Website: crate-barrel
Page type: billing-address
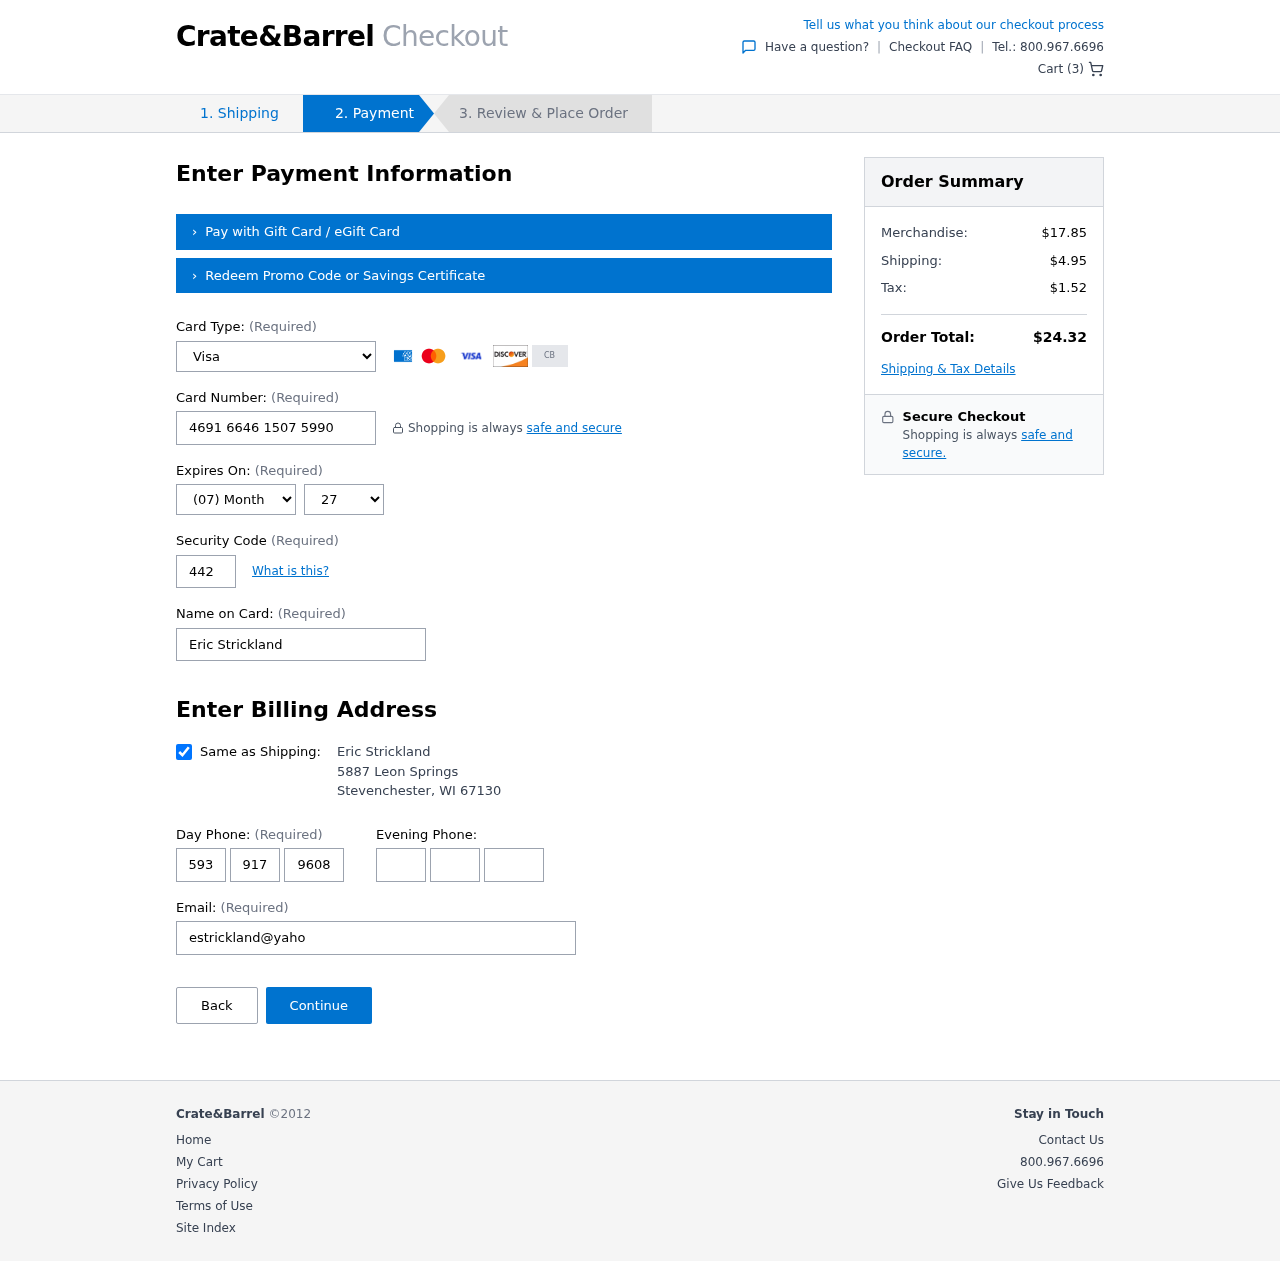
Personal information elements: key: PII_CARD_CVV
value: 442
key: PII_CARD_EXPIRY_MONTH
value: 07
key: PII_CARD_EXPIRY_YEAR
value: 27
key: PII_CARD_NUMBER
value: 4691 6646 1507 5990
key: PII_CARD_TYPE
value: Visa
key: PII_CITY
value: Stevenchester
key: PII_EMAIL
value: estrickland@yahoo.com
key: PII_FULLNAME
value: Eric Strickland
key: PII_PHONE_AREA
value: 593
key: PII_PHONE_PREFIX
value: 917
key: PII_PHONE_SUFFIX
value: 9608
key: PII_POSTCODE
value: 67130
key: PII_STATE_ABBR
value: WI
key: PII_STREET
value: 5887 Leon Springs
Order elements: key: ORDER_NUM_ITEMS
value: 3
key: ORDER_SUBTOTAL
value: $17.85
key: ORDER_SHIPPING_COST
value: $4.95
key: ORDER_TAX
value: $1.52
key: ORDER_TOTAL
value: $24.32